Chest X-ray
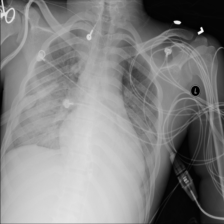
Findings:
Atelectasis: negative
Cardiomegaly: negative
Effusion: negative
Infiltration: positive
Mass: negative
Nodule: negative
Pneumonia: negative
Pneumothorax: negative
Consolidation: negative
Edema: negative
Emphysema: negative
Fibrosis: negative
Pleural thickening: negative
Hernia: negative